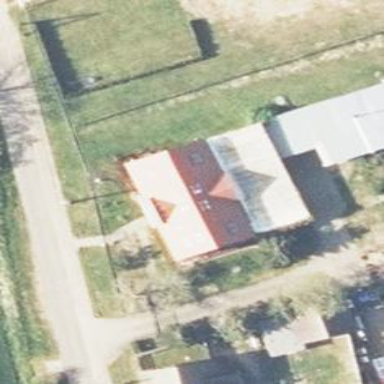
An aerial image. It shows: Building with gabled roof oriented along its length.